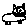
Label: cat